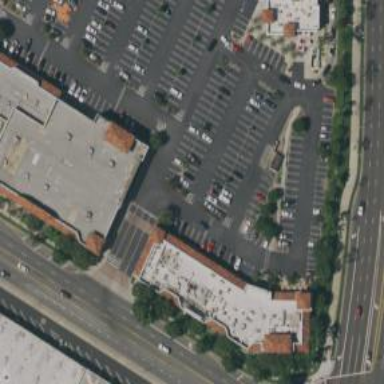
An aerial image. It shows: Retail building.